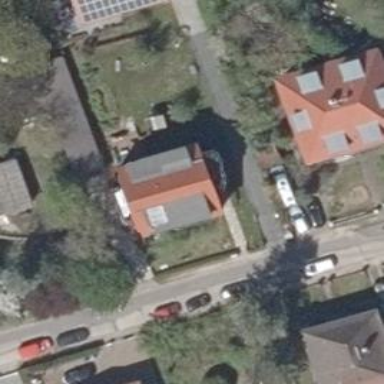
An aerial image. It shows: Detached building.